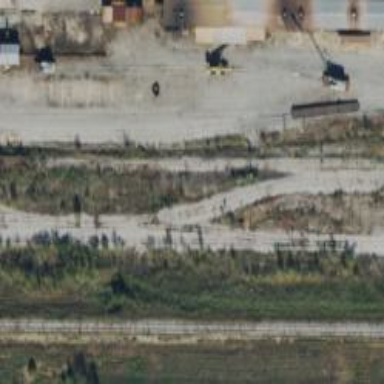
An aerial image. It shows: Railway spur service.